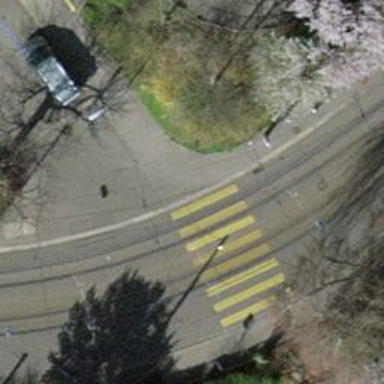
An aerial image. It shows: Uncontrolled zebra crossing with notable zebra markings.